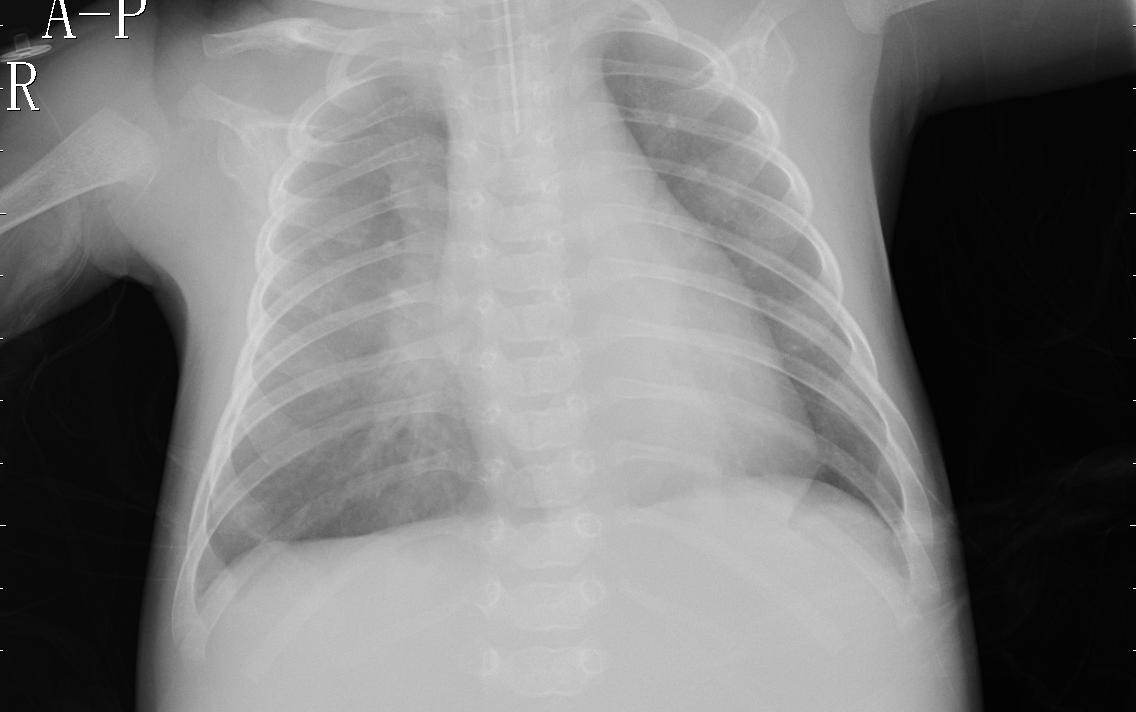
Diagnosis: PNEUMONIA